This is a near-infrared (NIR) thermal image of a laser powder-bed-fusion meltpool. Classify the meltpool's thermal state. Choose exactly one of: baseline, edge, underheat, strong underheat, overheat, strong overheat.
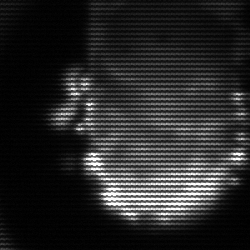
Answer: baseline